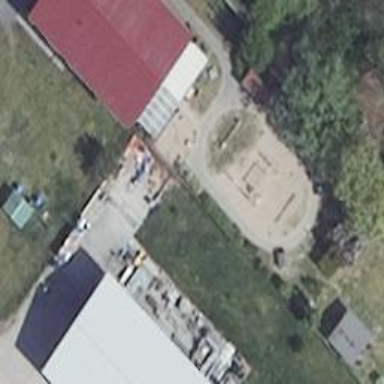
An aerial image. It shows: Kindergarten.